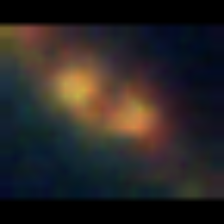
Taxon: Chaetoceros
Group: Diatoms